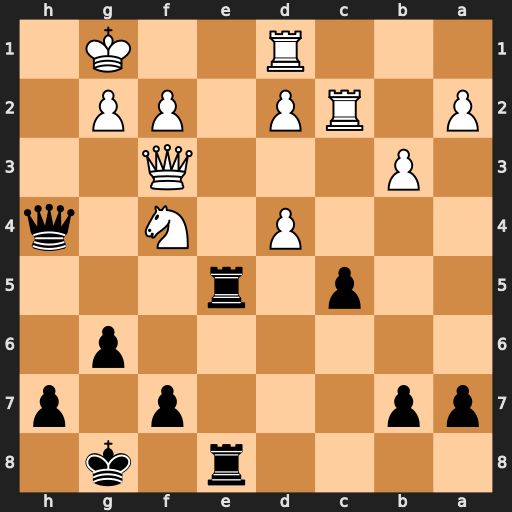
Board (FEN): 4r1k1/pp3p1p/6p1/2p1r3/3P1N1q/1P3Q2/P1RP1PP1/3R2K1
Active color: b
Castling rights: -
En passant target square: -
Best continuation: Re1+ Rxe1 Rxe1#